Point out the variations between the two images.
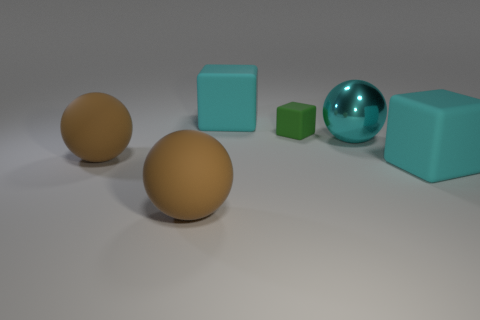
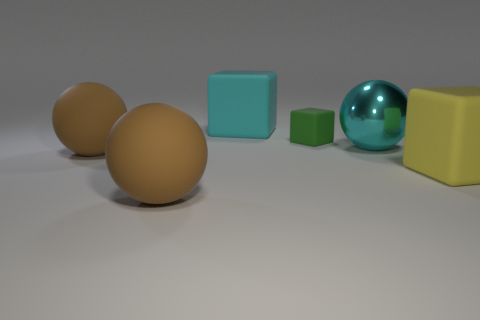
the big cyan matte block to the right of the cyan sphere changed to yellow
the large cyan rubber block to the right of the small block changed to yellow
the large cyan matte cube in front of the large cyan shiny object turned yellow
the large cyan matte block that is on the right side of the green matte thing changed to yellow